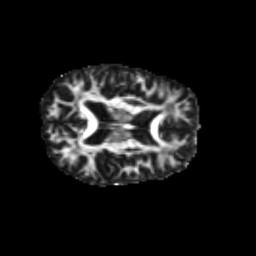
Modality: FA
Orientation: axial
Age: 35
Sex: female
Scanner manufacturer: siemens
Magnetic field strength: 3 T
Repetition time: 1.8 s
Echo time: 0.07 s